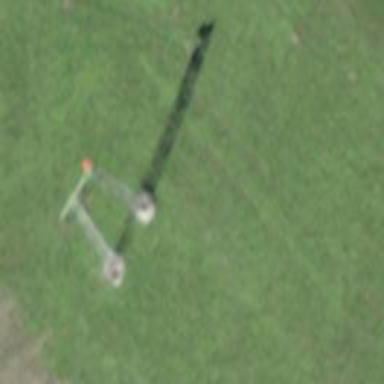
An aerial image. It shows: Pylon for aerialway.